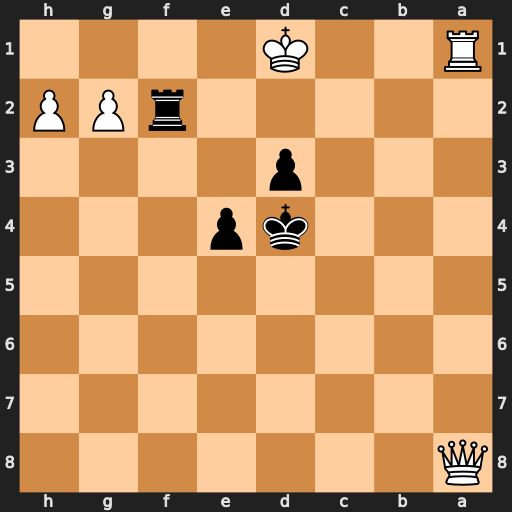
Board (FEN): Q7/8/8/8/3kp3/3p4/5rPP/R2K4
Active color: b
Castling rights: -
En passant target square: -
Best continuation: Rf1+ Kd2 e3#